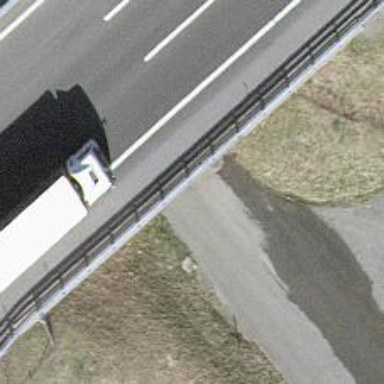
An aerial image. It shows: Road tunnel designed for service vehicles.